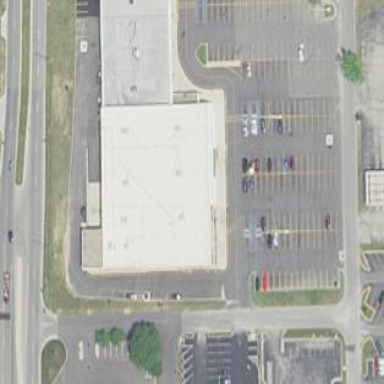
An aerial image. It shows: Retail area.